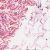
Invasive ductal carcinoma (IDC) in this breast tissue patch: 0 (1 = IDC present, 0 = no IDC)